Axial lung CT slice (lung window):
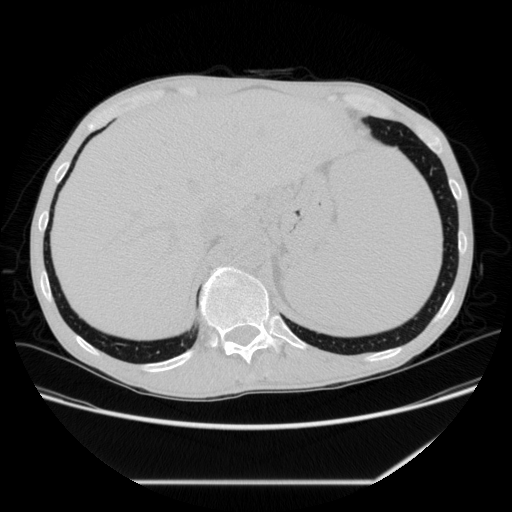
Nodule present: no